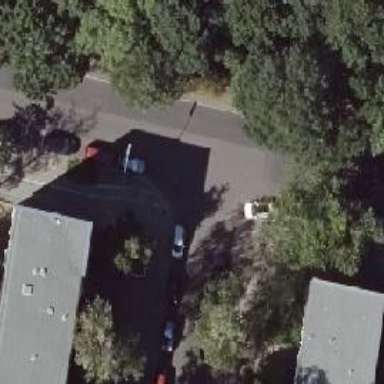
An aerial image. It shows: Residential road with asphalt surface and parallel parking lanes on both sides.